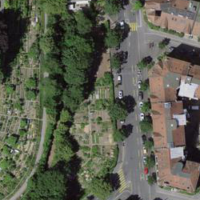
EUNIS habitat code: 53
Species observed at this site:
Allium ursinum
Plantago major
Geranium sanguineum
Chelidonium majus
Stachys sylvatica
Helleborus niger
Senecio vulgaris
Quercus ilex
Mercurialis annua